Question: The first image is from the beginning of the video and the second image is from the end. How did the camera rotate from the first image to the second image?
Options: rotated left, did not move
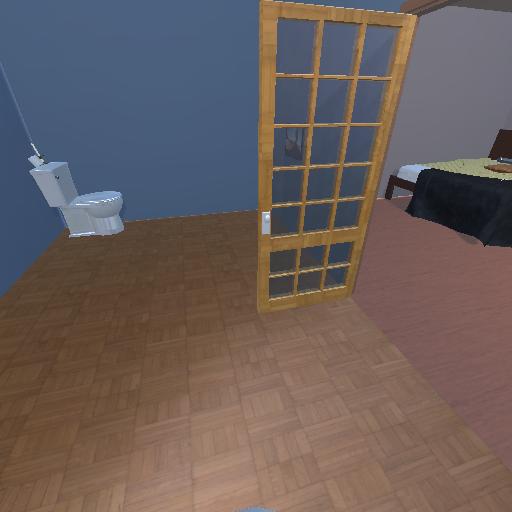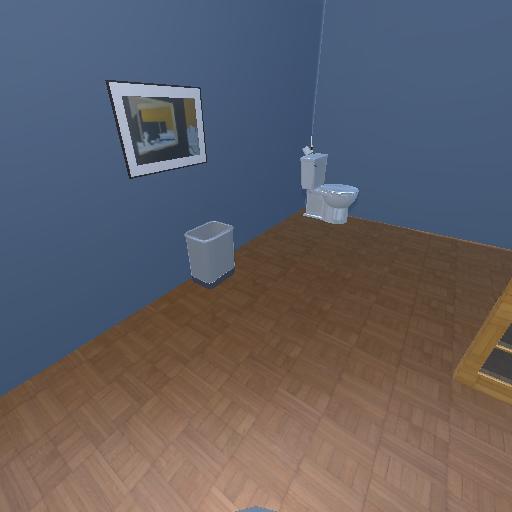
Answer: rotated left